Field crop: maize
Growth stage: 2
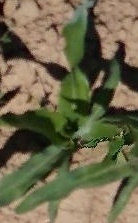
Species: maize